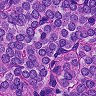
Metastatic tissue present: yes